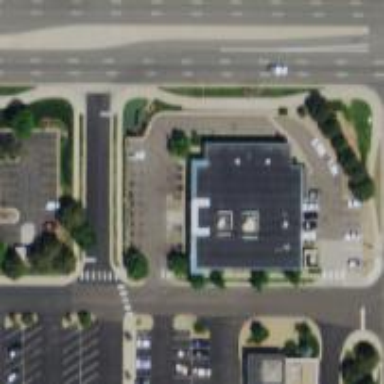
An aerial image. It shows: Parking space.